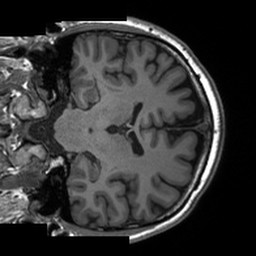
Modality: T1w
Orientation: coronal
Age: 35
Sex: male
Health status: healthy
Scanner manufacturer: siemens
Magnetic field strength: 3 T
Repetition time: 2 s
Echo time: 0.00203 s